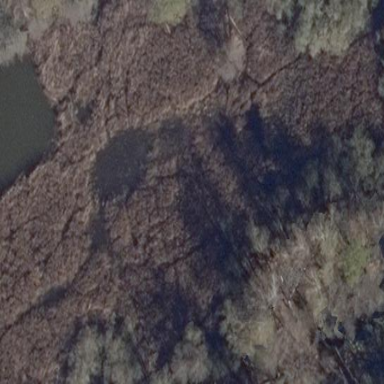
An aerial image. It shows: Reedbed wetland area.